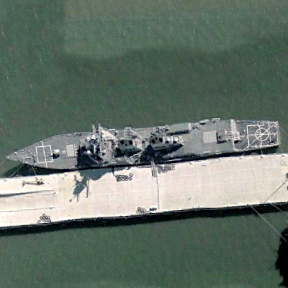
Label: destroyer